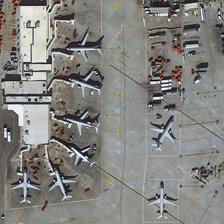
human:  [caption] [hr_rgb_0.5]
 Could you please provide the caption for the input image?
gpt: many planes are around a long building .

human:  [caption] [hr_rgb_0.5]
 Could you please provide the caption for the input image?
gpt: many planes are parked next to a building on an airport .

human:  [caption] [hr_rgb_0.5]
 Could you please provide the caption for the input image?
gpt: at almost every gate of terminal building, there is a airplane .

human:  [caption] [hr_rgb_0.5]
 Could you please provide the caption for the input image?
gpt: some cars are near a building on an airport .

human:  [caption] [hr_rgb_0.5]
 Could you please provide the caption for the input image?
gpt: many planes are parked next to a building on an airport .